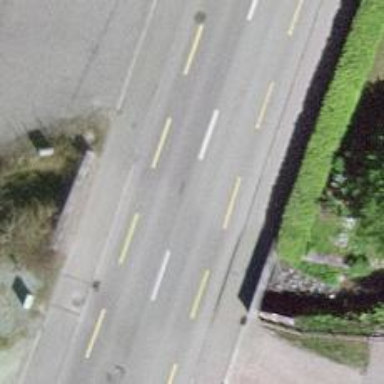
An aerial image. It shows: Primary highway bridge with designated cycle lane.